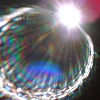
Label: sunburn